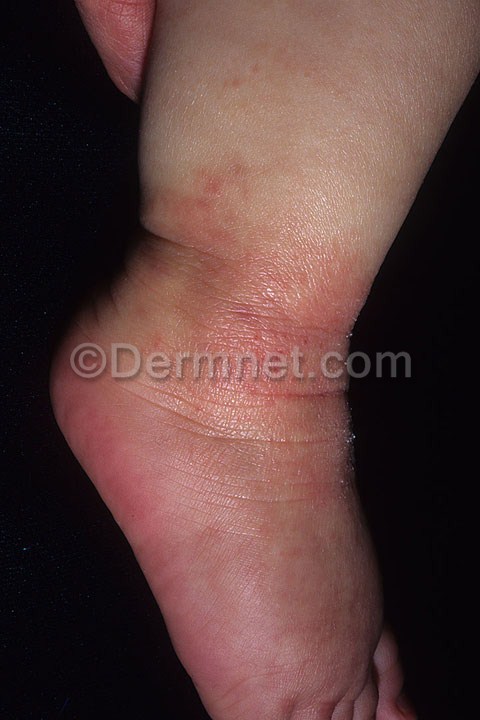
Disease: Atopic Dermatitis Photos